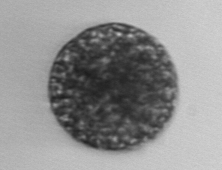
Label: Vicicitus_globosus